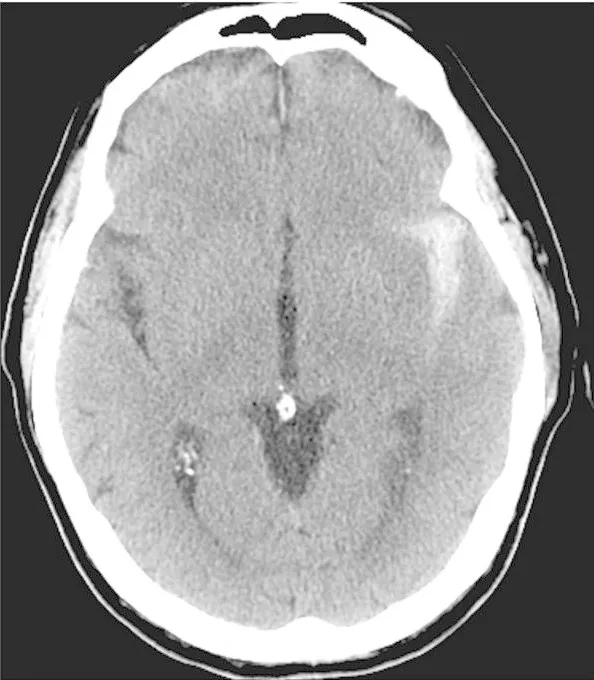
Initial CT-Head reveals SAH concentrated in the left sylvian fissure with a thickness of > 1.0 mm (Fisher Grade 3).
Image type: radiology (ct)